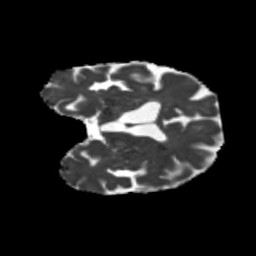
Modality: MD
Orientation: coronal
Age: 64
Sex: male
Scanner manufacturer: siemens
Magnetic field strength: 3 T
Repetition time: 5.25 s
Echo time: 0.08 s